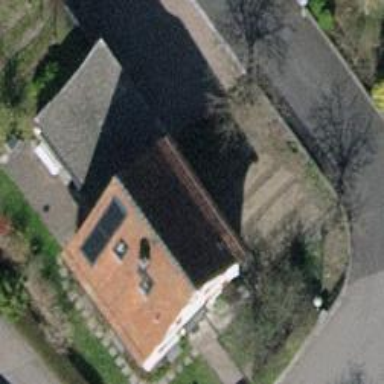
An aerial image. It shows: Building with tile roof.